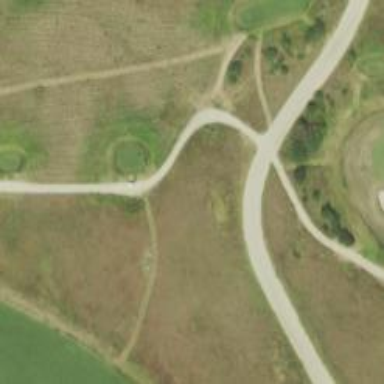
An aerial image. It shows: Path used for both walking and golf.